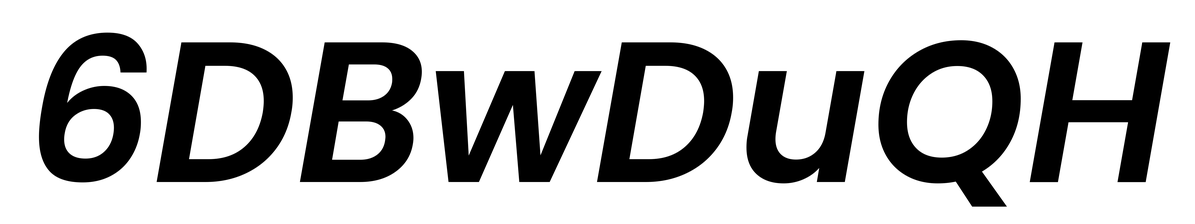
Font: Poppins-SemiBoldItalic